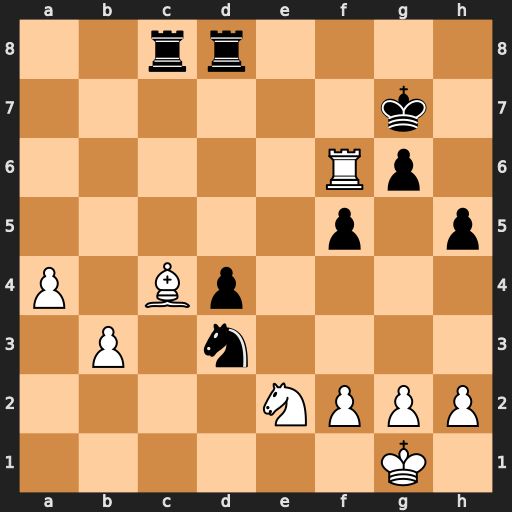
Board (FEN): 2rr4/6k1/5Rp1/5p1p/P1Bp4/1P1n4/4NPPP/6K1
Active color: w
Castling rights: -
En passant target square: -
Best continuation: Rf7+ Kh6 Bxd3